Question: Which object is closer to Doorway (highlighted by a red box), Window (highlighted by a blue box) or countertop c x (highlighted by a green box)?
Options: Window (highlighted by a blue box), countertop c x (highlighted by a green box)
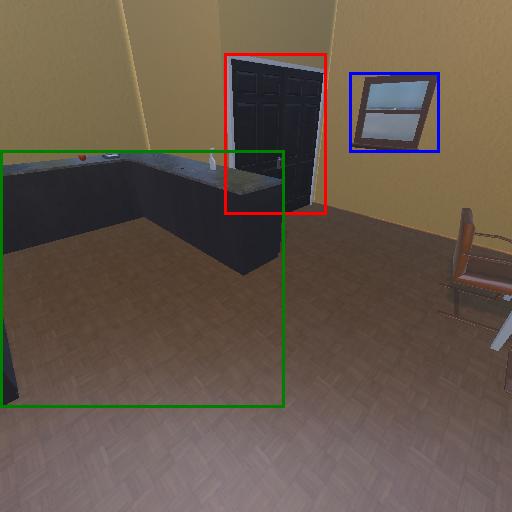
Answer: Window (highlighted by a blue box)